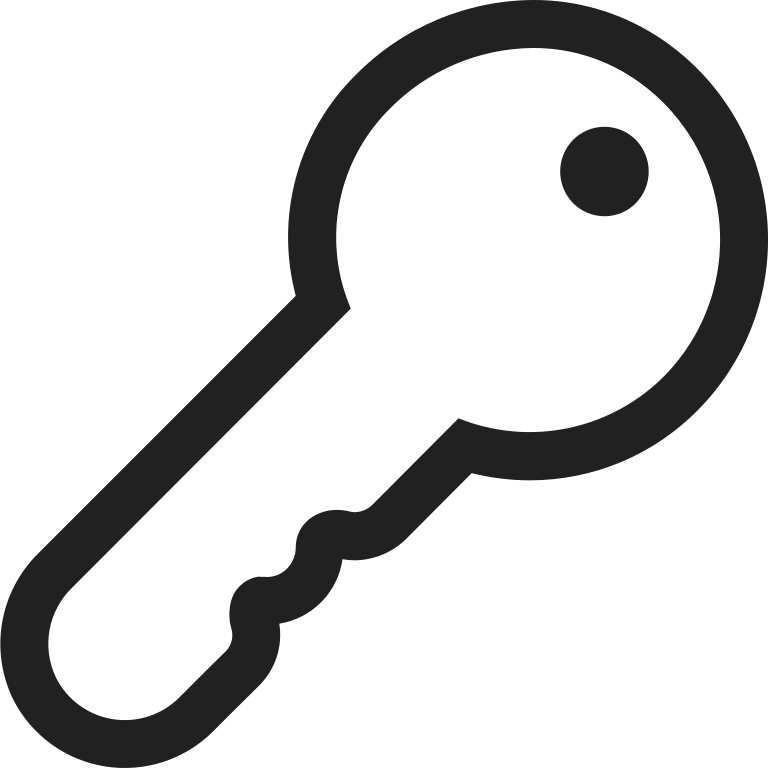
key high contrast